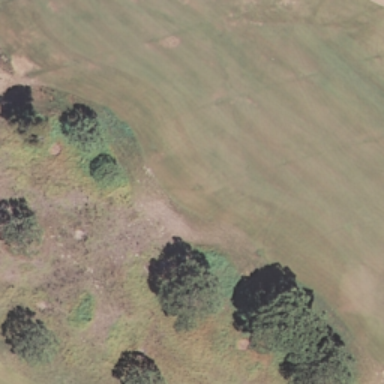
This is a part of a golf course with green turfs and some trees .